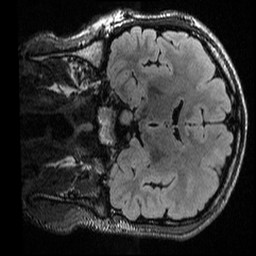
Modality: T2w
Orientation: coronal
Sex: male
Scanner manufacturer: ge
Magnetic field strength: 3 T
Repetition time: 6 s
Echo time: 0.1274 s